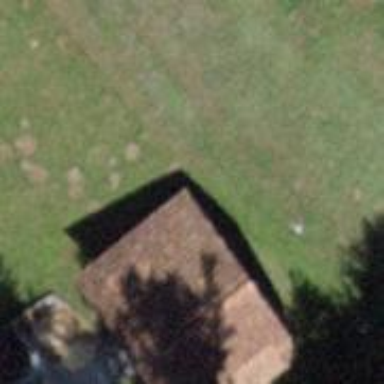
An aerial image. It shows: Barn.